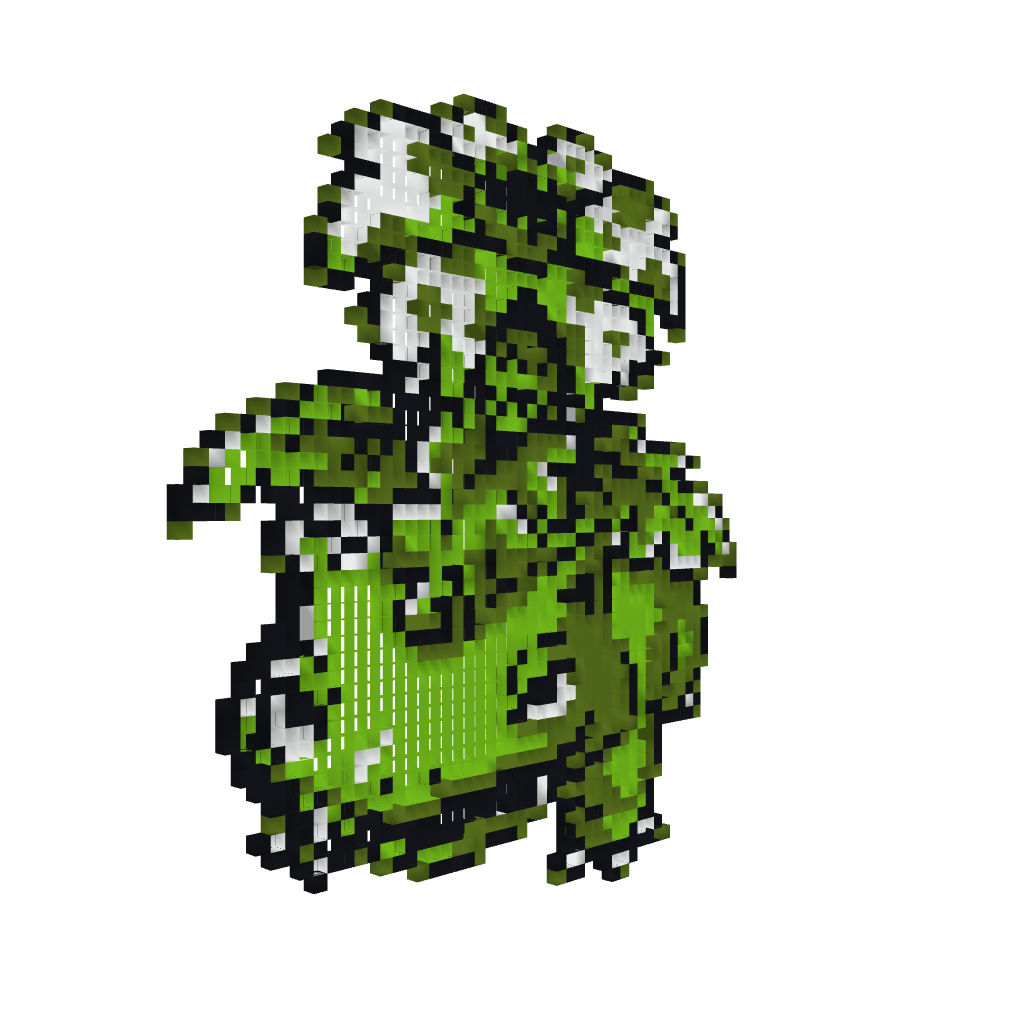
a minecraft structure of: Venusaur sprite